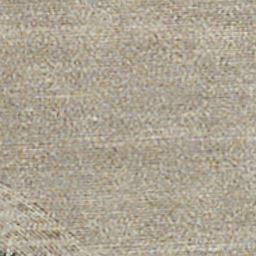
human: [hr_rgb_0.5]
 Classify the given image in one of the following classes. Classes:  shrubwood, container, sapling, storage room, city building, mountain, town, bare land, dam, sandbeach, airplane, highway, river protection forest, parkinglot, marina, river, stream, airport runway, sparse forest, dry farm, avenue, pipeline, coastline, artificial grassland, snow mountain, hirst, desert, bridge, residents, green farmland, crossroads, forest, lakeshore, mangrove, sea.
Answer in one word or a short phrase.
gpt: dry farm